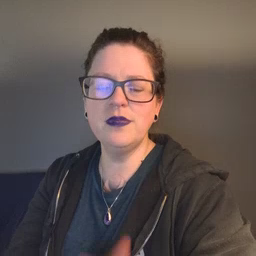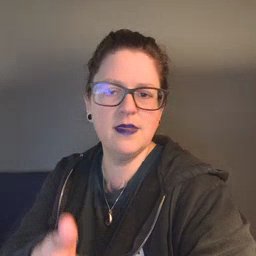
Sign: not